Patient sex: M
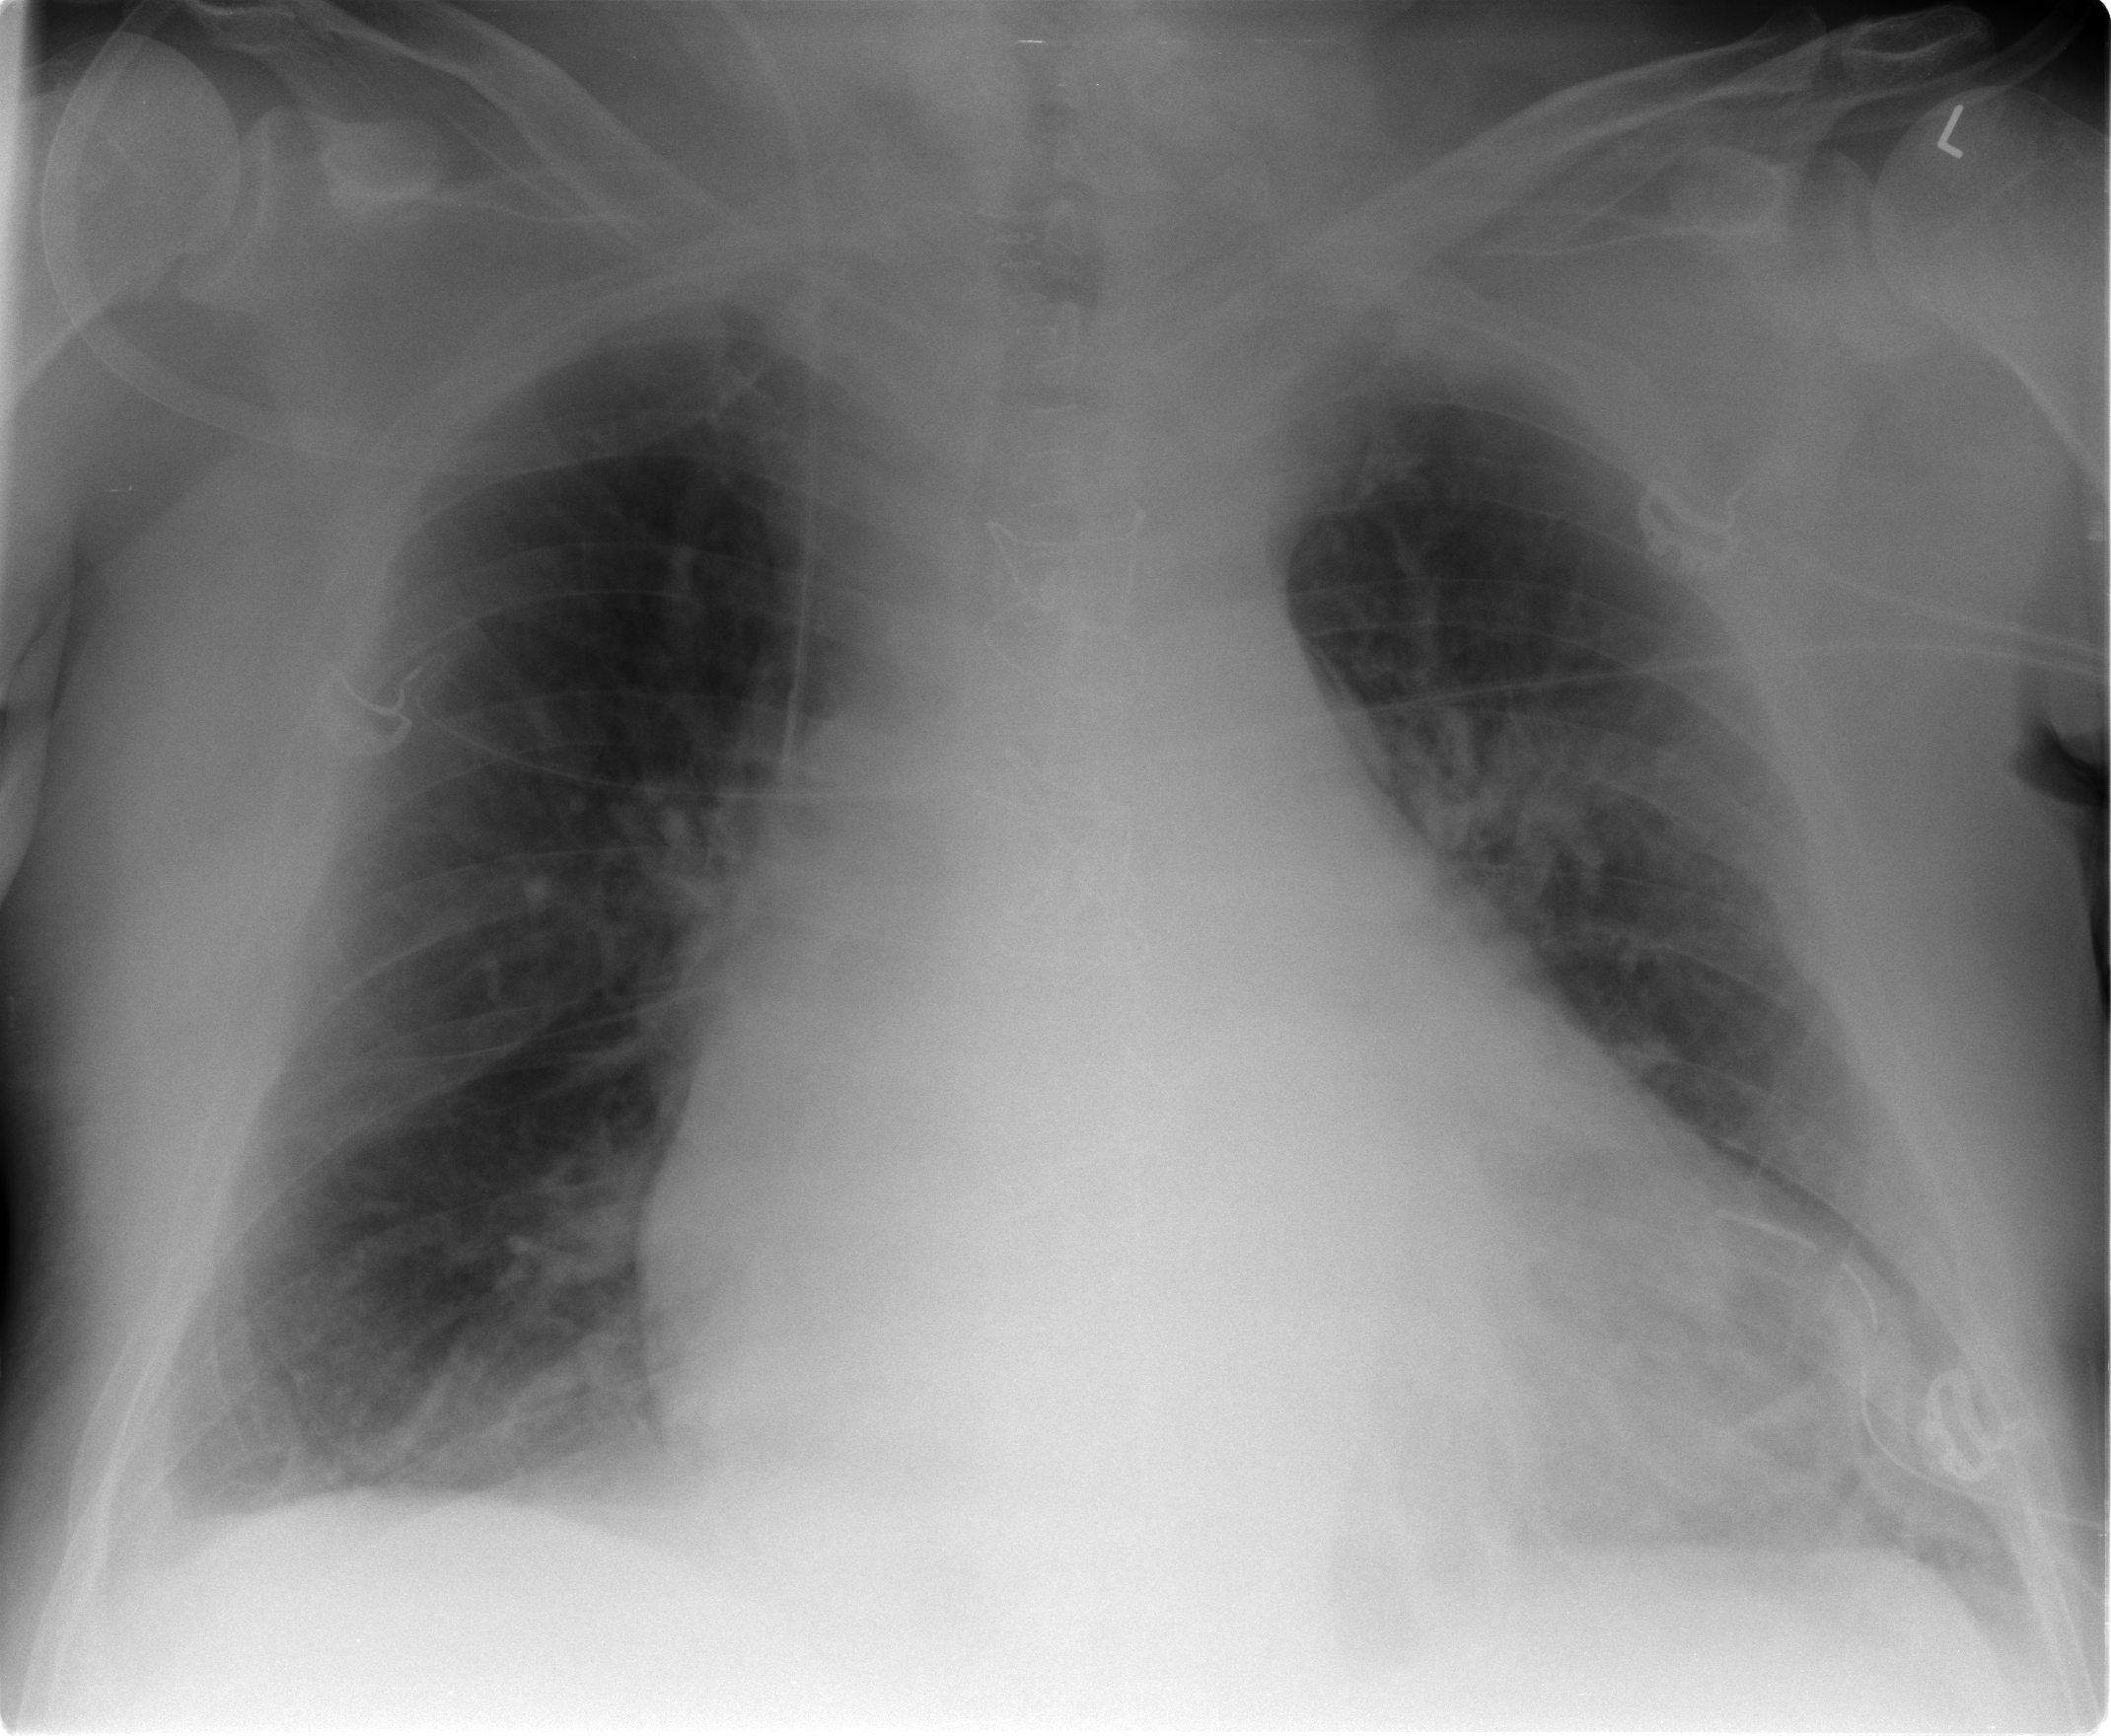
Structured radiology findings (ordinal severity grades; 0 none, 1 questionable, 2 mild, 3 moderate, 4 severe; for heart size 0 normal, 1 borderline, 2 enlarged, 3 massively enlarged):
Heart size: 3
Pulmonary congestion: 2
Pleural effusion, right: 2
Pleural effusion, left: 0
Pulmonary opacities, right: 0
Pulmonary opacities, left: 0
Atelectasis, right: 2
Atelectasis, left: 2